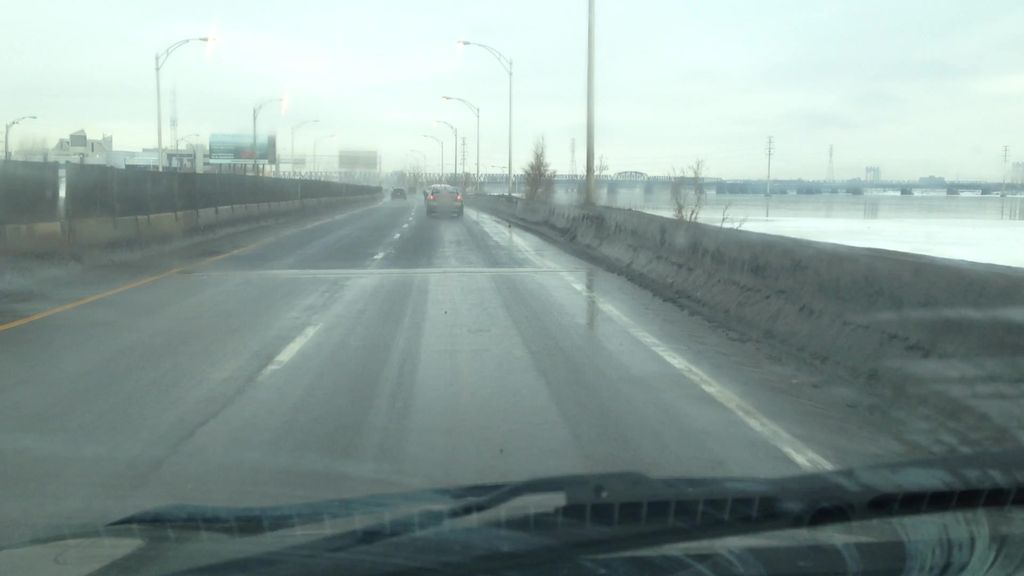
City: montreal